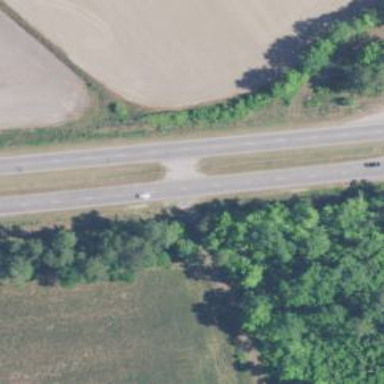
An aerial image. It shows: Trunk link highway.